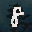
Label: 8